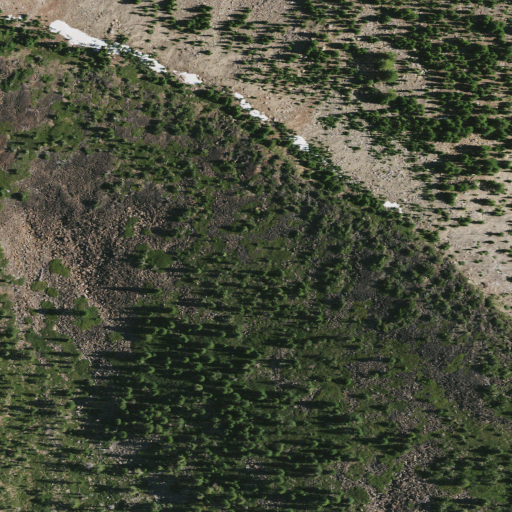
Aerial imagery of mountain in California named Fredonyer Peak containing evergreen forest and shrub